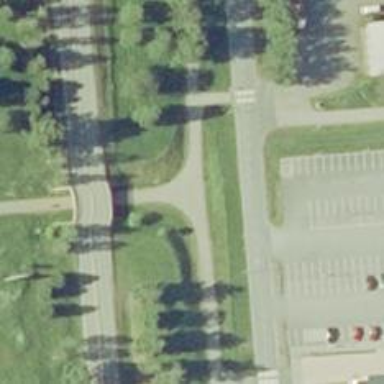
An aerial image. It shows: Cycleway.